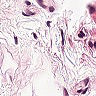
Metastatic tissue present: no